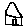
Label: house